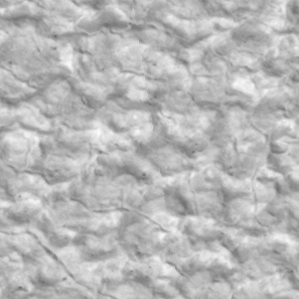
Label: non_frost